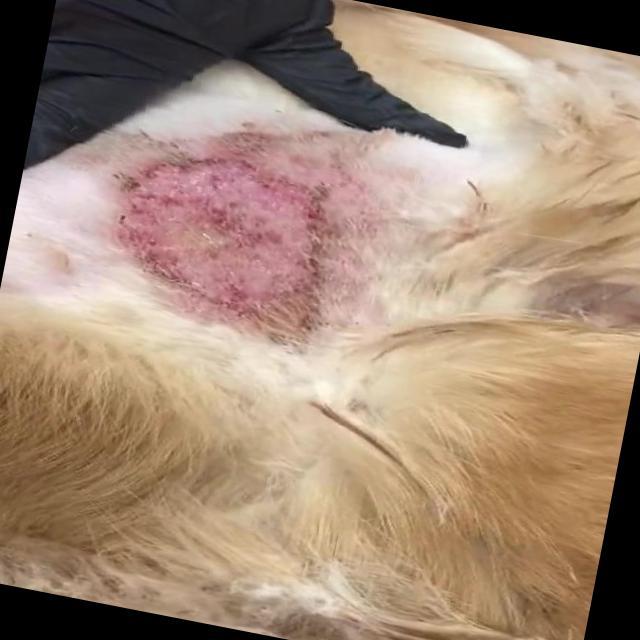
Canine dermatitis — inflammation of the skin presenting with erythema, pruritus, papules, and excoriation. May be allergic, contact, or atopic in origin.